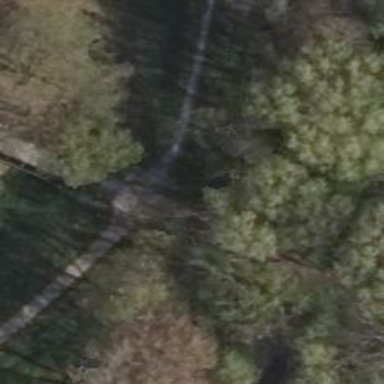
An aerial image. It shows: Historical railway.